Interaction volume radius: 10 \u00c5
Interaction volume height: 10 \u00c5
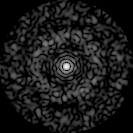
Disorder parameter: 0.8094